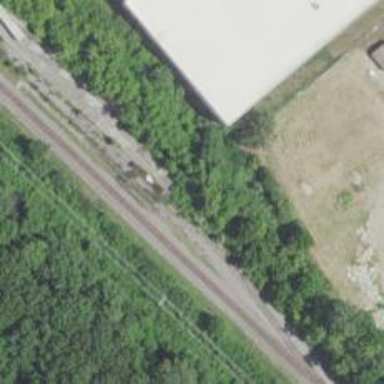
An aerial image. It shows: Disused railway spur line.